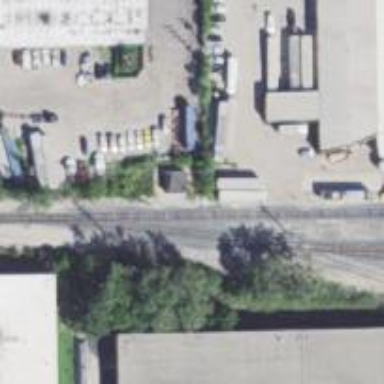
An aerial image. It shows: Abandoned railway yard is depicted.